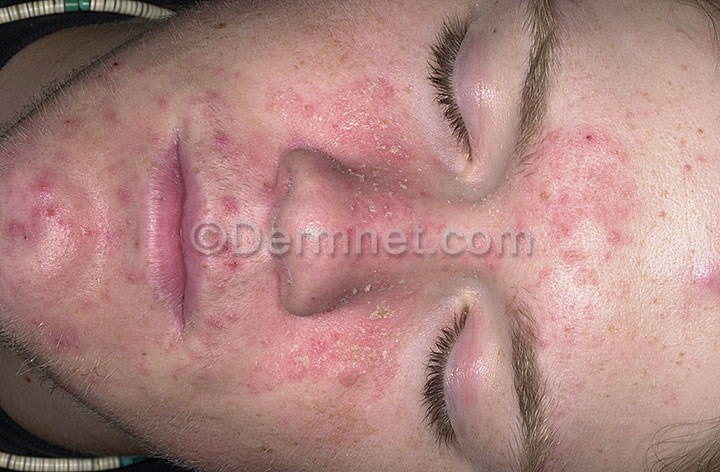
Disease: Psoriasis pictures Lichen Planus and related diseases